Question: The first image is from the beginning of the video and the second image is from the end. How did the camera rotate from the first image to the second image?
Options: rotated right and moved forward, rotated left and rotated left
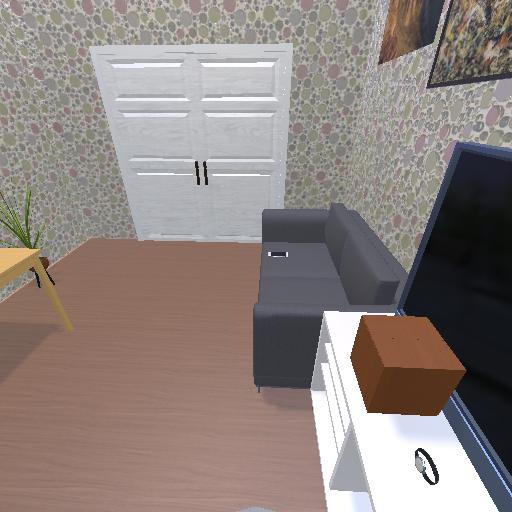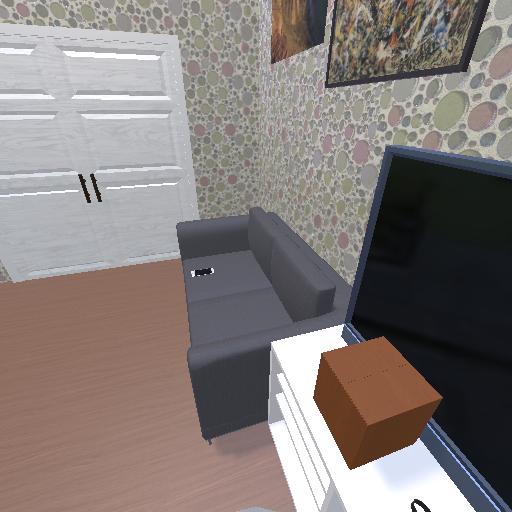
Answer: rotated right and moved forward